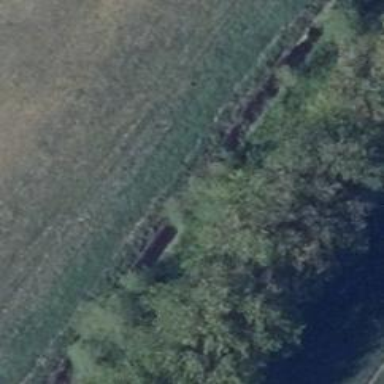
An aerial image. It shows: Row of trees in natural setting.